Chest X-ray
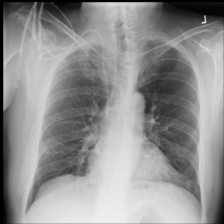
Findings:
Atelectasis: positive
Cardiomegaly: negative
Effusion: negative
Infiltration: negative
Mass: negative
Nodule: negative
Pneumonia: negative
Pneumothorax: negative
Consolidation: negative
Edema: negative
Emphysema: negative
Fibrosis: negative
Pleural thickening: negative
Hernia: negative